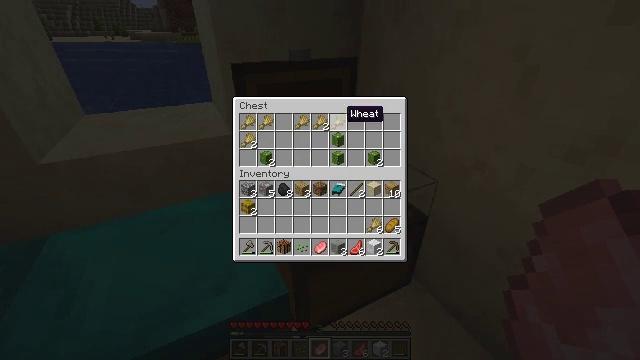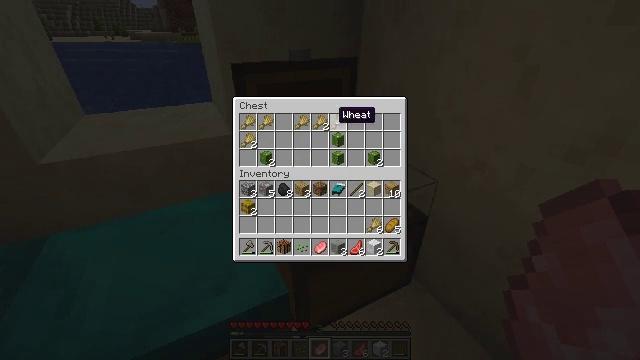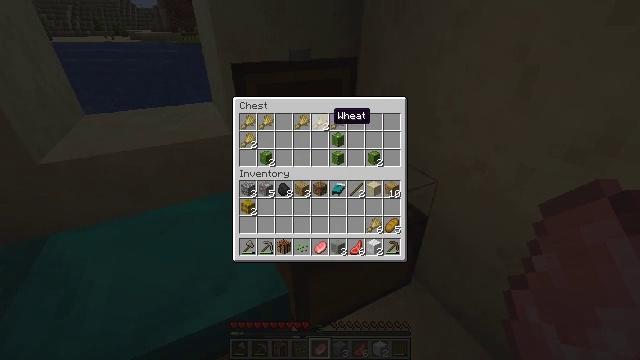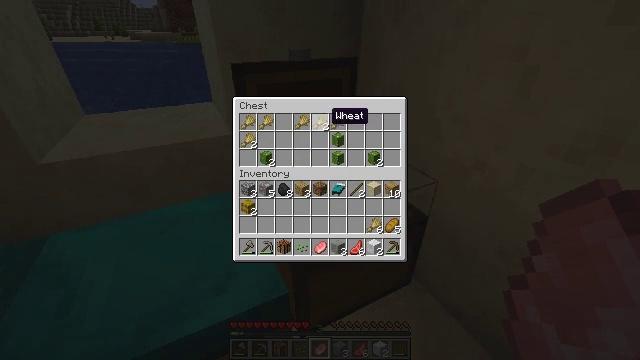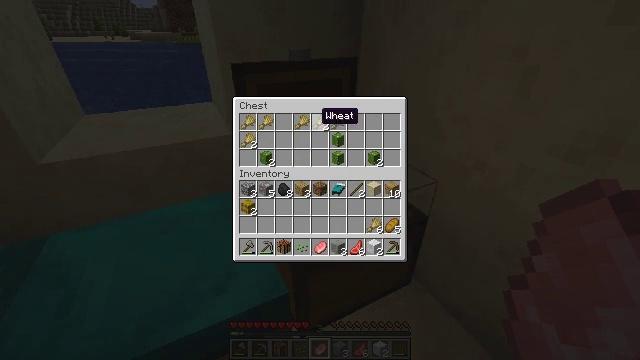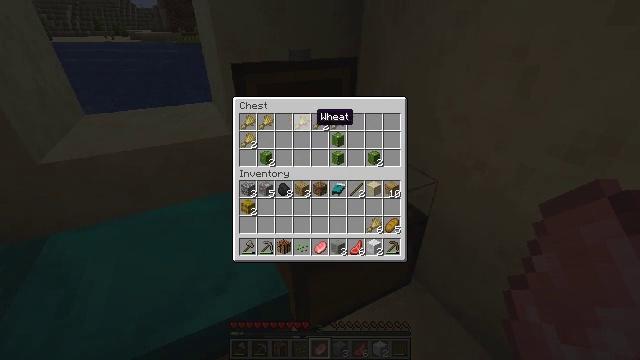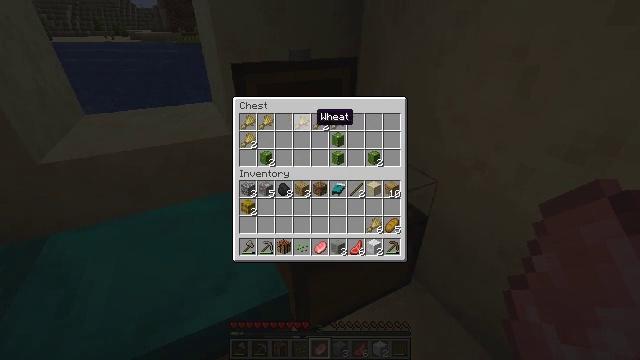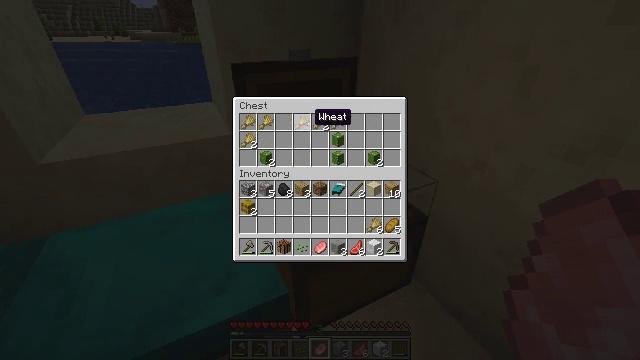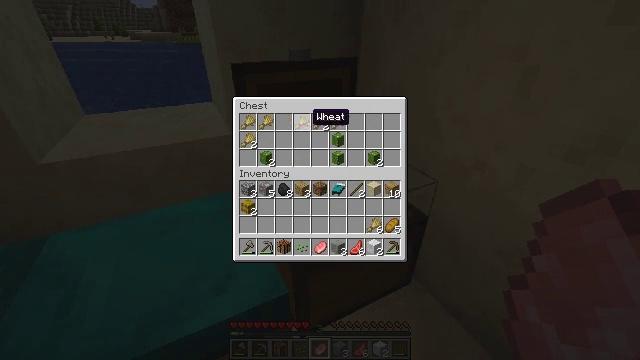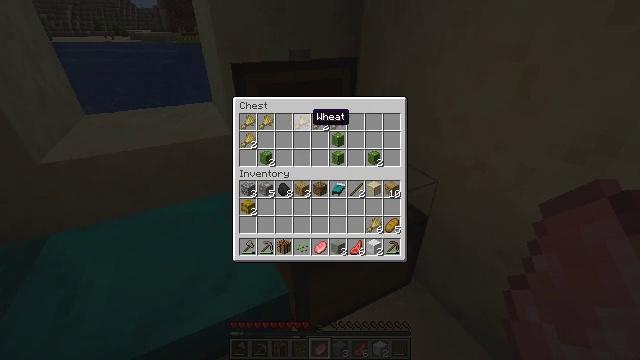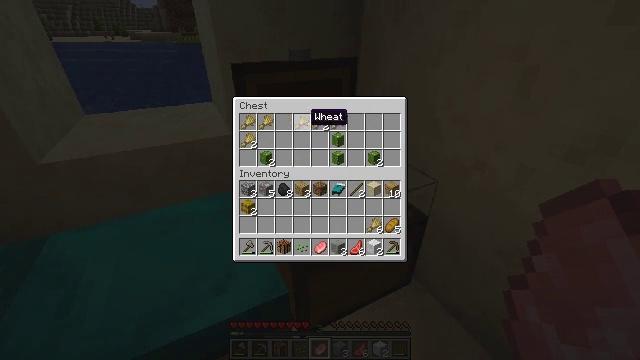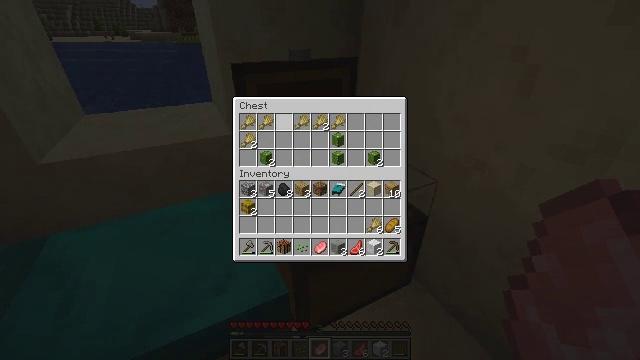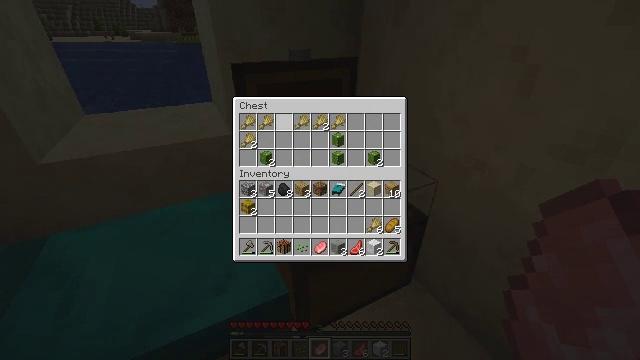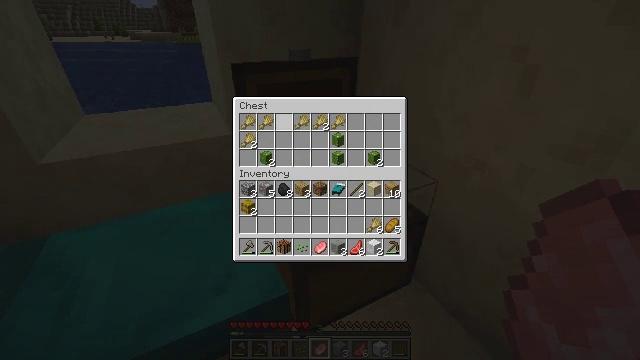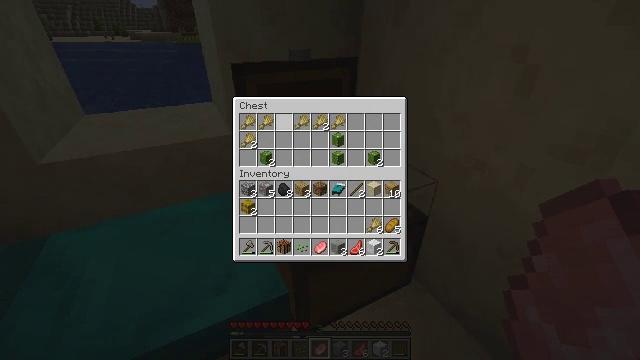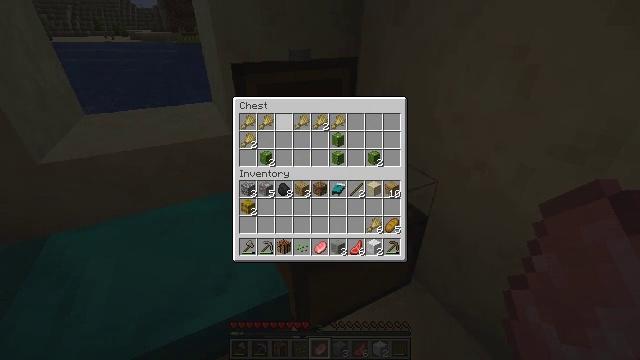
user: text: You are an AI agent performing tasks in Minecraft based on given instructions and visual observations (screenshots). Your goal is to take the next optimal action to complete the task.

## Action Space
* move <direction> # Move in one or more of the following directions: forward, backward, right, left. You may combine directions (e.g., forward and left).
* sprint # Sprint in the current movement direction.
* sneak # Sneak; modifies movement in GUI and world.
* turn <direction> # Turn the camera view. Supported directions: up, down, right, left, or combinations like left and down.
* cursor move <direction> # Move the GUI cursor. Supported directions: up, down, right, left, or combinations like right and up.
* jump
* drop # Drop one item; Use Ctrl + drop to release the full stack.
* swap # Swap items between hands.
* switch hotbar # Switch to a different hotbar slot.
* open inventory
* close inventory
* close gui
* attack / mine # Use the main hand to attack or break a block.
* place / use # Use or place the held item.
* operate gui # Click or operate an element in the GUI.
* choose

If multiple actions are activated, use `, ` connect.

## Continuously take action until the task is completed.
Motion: motion action
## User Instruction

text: Break the cactus block.
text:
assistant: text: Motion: sneak, cursor move left, operate gui
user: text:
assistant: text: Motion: sneak, operate gui
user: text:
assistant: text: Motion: sneak, operate gui
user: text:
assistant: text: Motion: sneak, cursor move left, operate gui
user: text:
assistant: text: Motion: sneak, operate gui
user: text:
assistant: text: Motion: sneak, operate gui
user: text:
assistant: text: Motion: sneak, operate gui
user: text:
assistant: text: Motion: sneak, operate gui
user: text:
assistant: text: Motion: sneak, operate gui
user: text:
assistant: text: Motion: sneak
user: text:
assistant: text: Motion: sneak, cursor move left
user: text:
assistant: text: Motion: sneak, operate gui
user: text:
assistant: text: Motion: sneak, operate gui
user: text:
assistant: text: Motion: sneak, operate gui
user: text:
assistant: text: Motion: sneak
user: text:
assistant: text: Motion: sneak
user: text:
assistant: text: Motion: sneak
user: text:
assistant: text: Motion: sneak, operate gui
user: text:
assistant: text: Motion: sneak, operate gui
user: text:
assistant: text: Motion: sneak, operate gui
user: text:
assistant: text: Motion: sneak, cursor move left
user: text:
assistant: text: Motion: sneak
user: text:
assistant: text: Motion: sneak, operate gui
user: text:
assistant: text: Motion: sneak, operate gui
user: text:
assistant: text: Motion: sneak, cursor move down, operate gui
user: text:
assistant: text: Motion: sneak, cursor move down
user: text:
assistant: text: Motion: sneak, operate gui
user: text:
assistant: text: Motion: sneak, operate gui
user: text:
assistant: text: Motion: sneak, operate gui
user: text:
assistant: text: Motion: sneak, operate gui